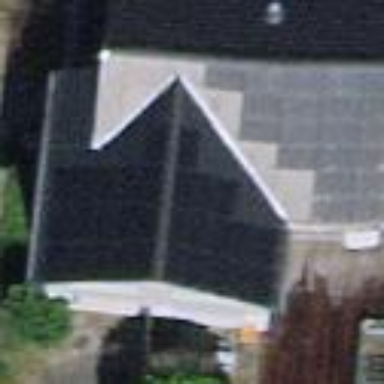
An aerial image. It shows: Detached building with tiled roof.